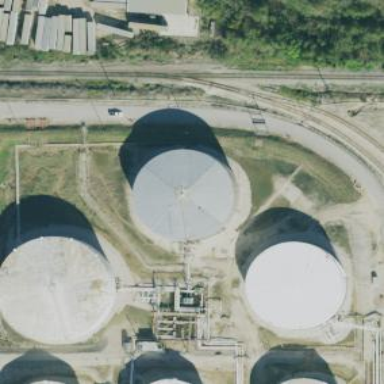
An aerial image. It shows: Storage tank building.